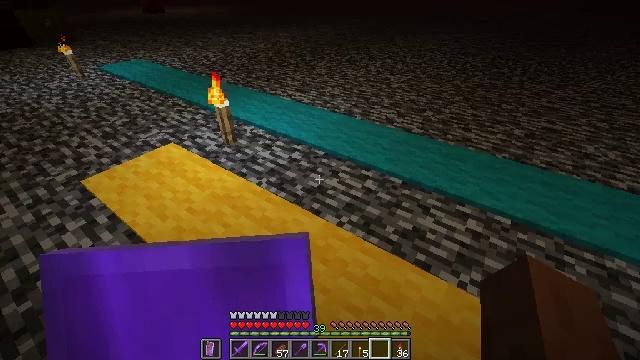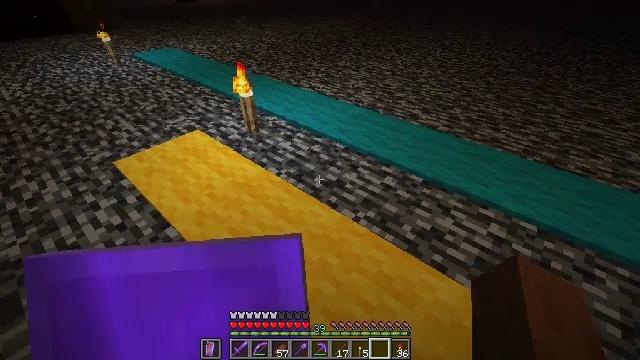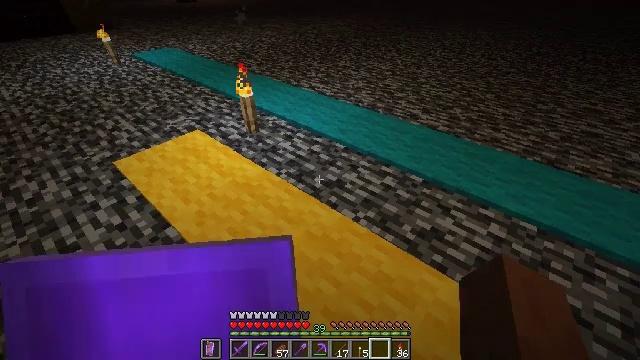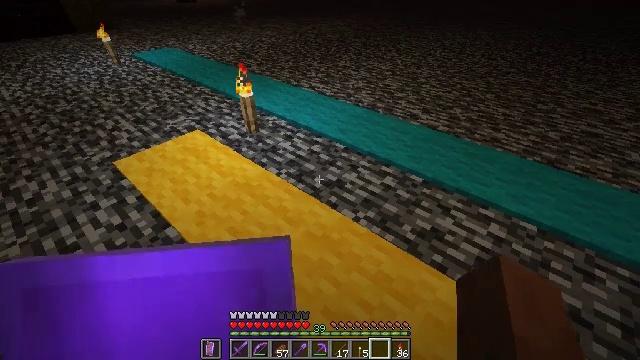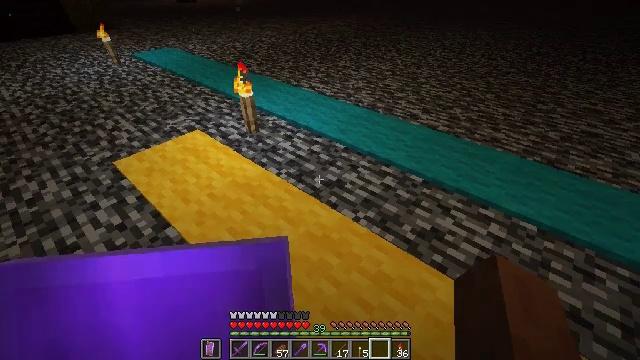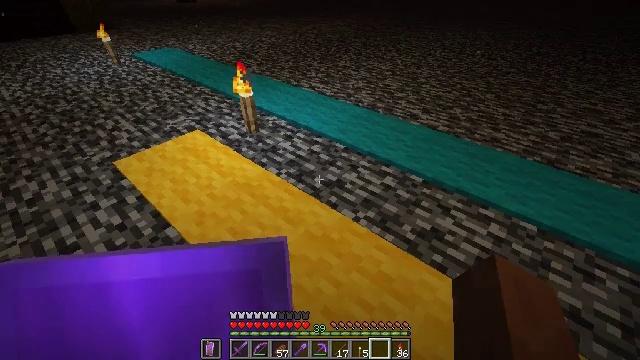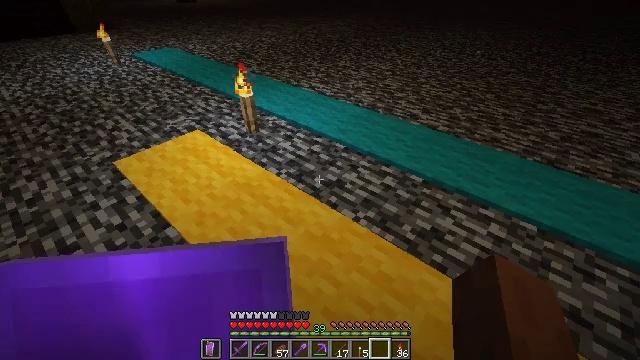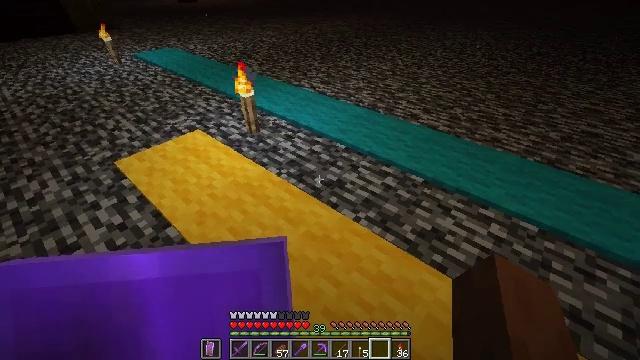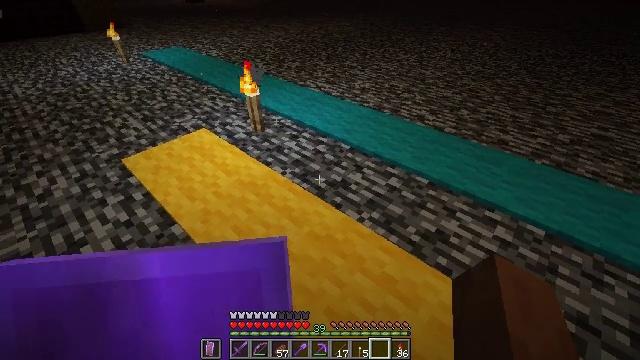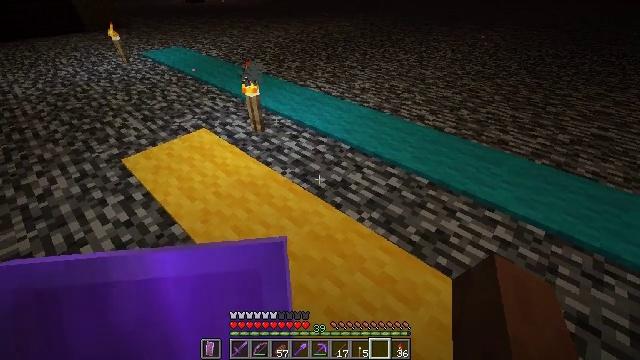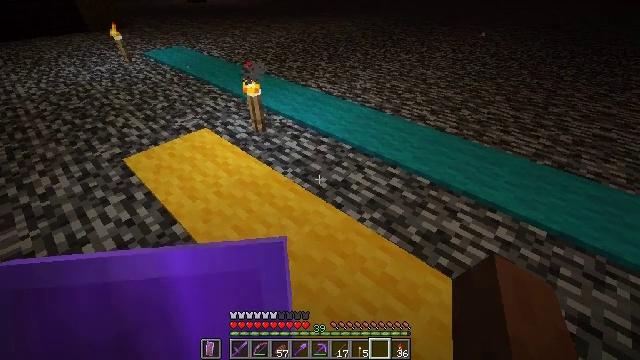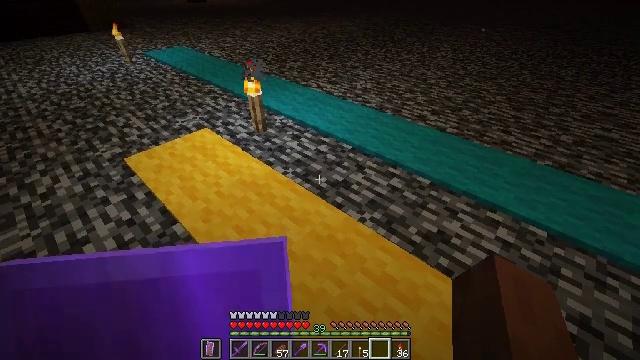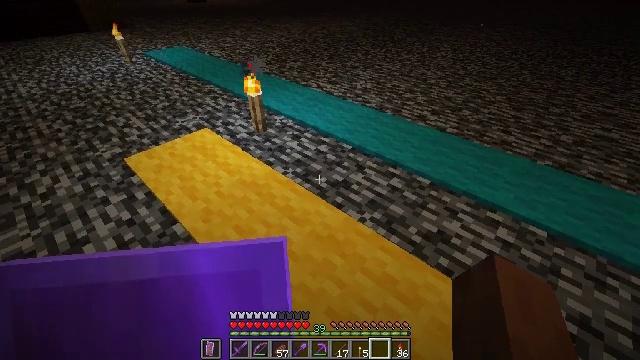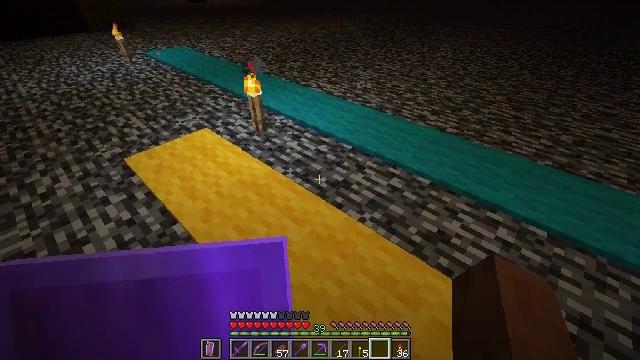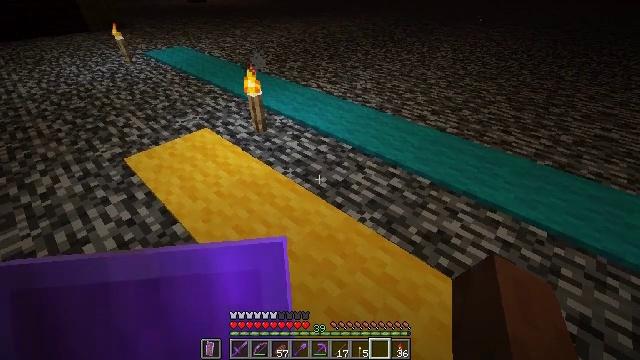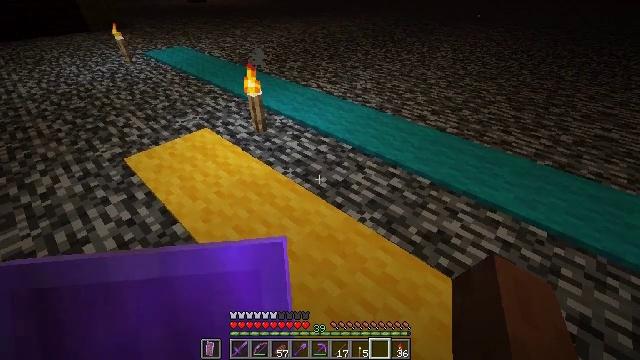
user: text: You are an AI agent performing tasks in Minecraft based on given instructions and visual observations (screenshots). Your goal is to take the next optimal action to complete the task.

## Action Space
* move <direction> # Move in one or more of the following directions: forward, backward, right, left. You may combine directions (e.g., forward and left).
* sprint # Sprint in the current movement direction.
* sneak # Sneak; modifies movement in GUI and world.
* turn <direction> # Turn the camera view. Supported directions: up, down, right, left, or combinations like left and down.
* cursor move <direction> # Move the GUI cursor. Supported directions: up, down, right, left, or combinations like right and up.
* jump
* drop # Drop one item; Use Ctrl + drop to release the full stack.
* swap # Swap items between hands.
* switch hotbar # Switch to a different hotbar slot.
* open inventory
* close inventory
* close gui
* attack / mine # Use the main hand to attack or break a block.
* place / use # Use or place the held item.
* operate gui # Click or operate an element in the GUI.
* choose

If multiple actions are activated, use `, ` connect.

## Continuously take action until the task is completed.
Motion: motion action
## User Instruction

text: mine block cyan carpet
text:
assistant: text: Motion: turn left and down
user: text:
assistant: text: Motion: no_op
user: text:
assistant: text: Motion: no_op
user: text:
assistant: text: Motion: no_op
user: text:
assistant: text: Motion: no_op
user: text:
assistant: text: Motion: no_op
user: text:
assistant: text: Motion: no_op
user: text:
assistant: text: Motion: turn left
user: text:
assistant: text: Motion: no_op
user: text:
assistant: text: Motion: no_op
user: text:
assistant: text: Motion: no_op
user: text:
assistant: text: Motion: no_op
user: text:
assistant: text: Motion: no_op
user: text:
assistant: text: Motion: no_op
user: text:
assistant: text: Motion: no_op
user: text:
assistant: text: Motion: no_op
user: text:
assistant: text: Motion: no_op
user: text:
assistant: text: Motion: no_op
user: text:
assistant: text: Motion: no_op
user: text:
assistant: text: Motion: no_op
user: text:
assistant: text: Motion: turn left
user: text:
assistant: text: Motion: turn left and up
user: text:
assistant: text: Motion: turn left
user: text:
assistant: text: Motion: no_op
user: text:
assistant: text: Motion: no_op
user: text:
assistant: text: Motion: no_op
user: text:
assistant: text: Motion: no_op
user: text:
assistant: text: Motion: turn left and up
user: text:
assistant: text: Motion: turn left and up
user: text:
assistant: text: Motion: turn left and up